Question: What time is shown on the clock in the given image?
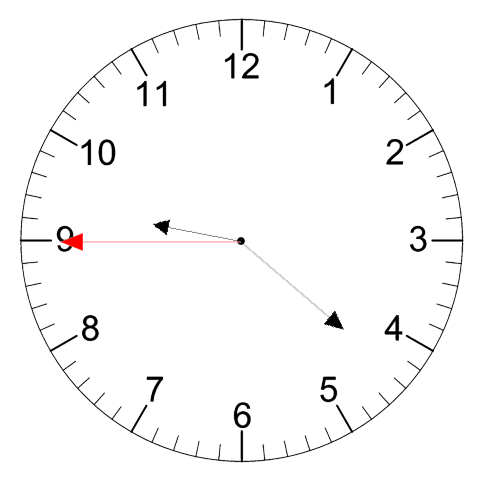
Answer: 09:21:45